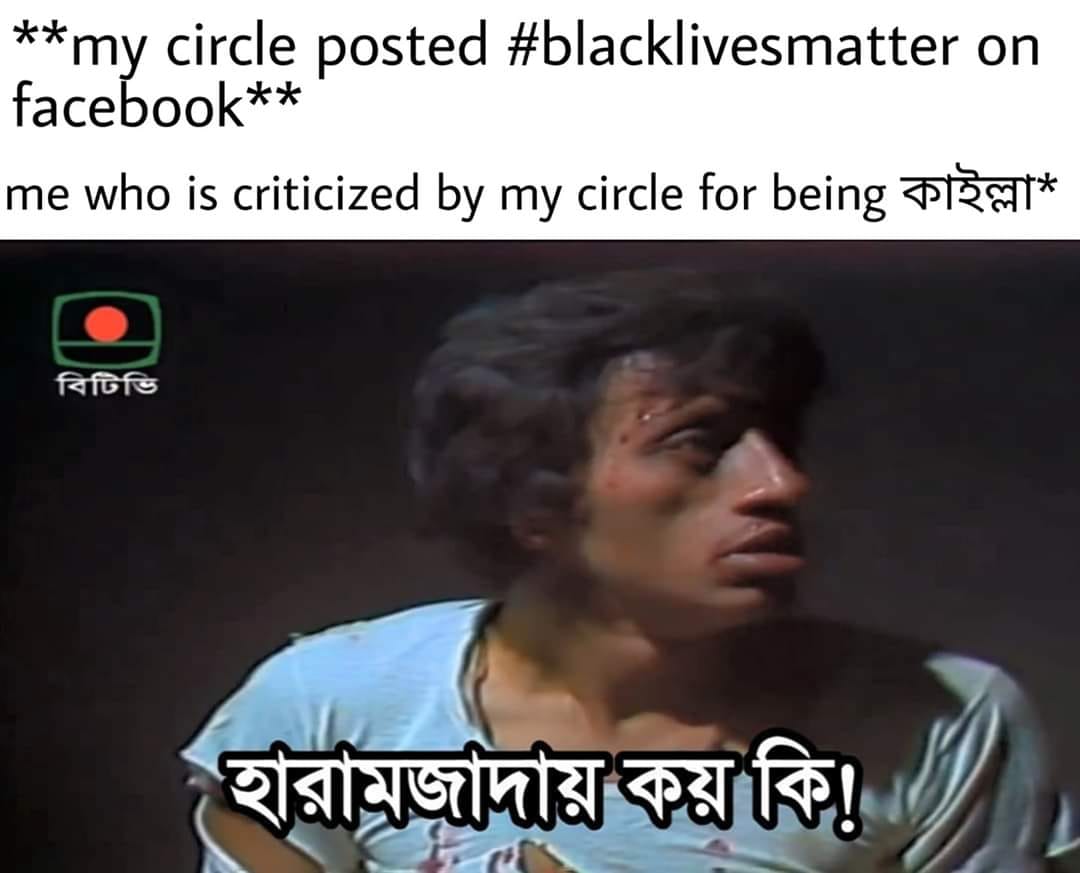
Caption: **my circle posted #blacklivesmatter on facebook**     me who is criticized by my circle for being  কাইল্লা*     হারামজাদায় কয় কি !
Label: non-hate